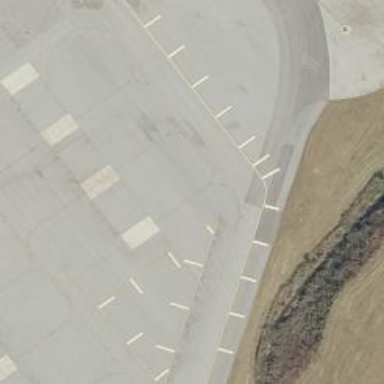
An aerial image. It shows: View of taxiway at the airport.